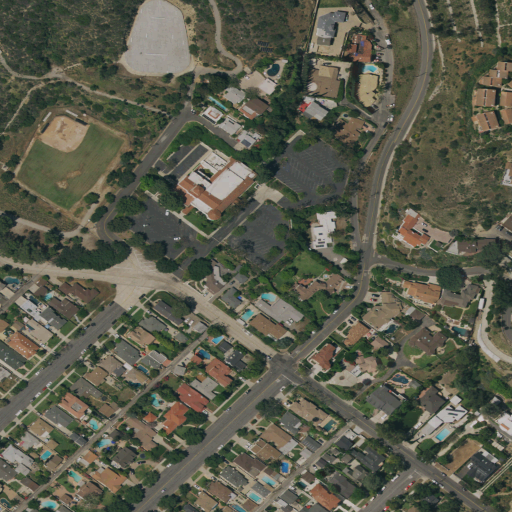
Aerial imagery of valley in California named Sunset Canyon containing low intensity development, medium intensity development, open development, and shrub